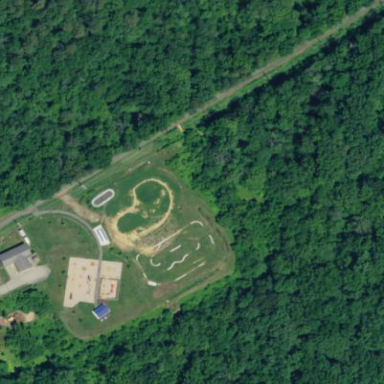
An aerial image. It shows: Cycling track on unpaved land.